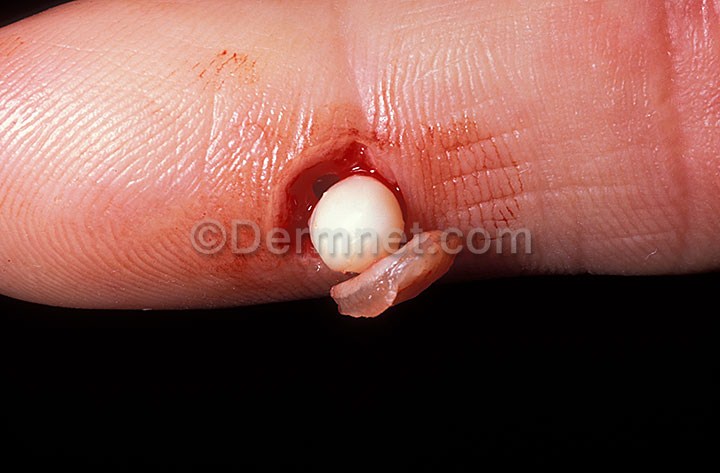
Disease: Seborrheic Keratoses and other Benign Tumors